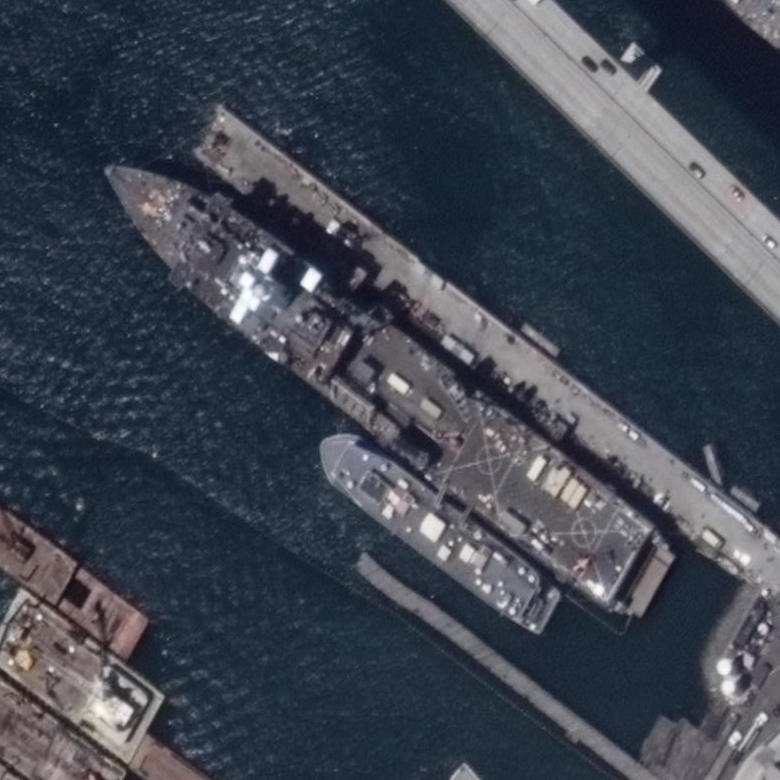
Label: combat